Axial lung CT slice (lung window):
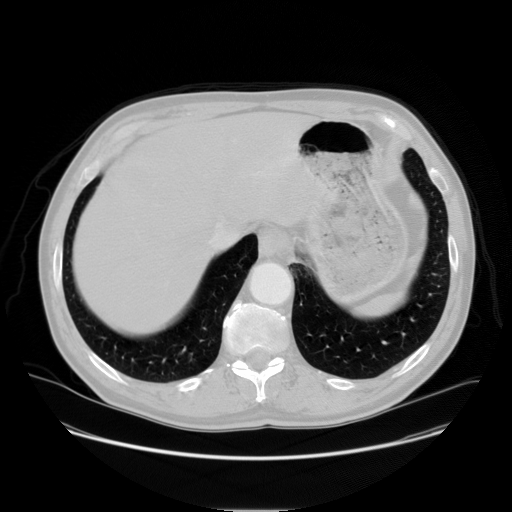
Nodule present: no